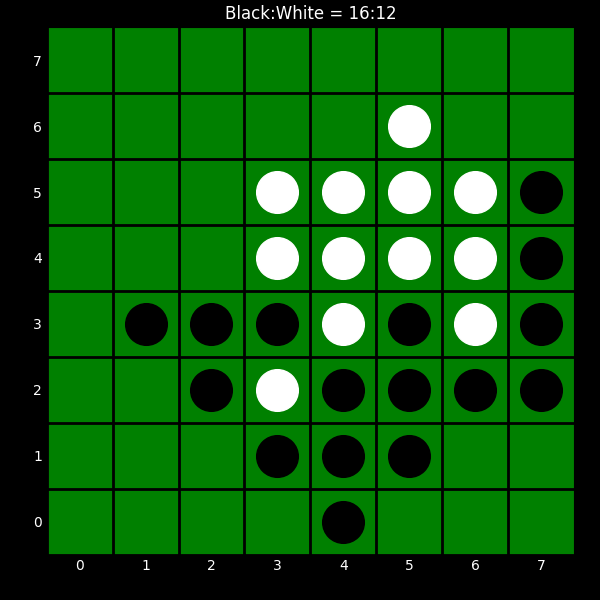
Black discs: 16
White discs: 12